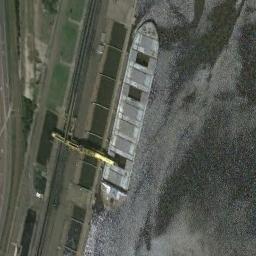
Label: ship